Interaction volume radius: 10 \u00c5
Interaction volume height: 50 \u00c5
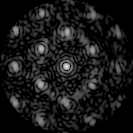
Disorder parameter: 0.3535